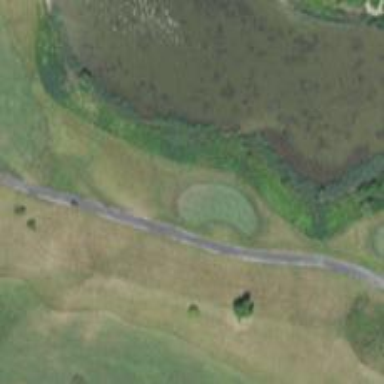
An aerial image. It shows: Service road designated as golf cart path.